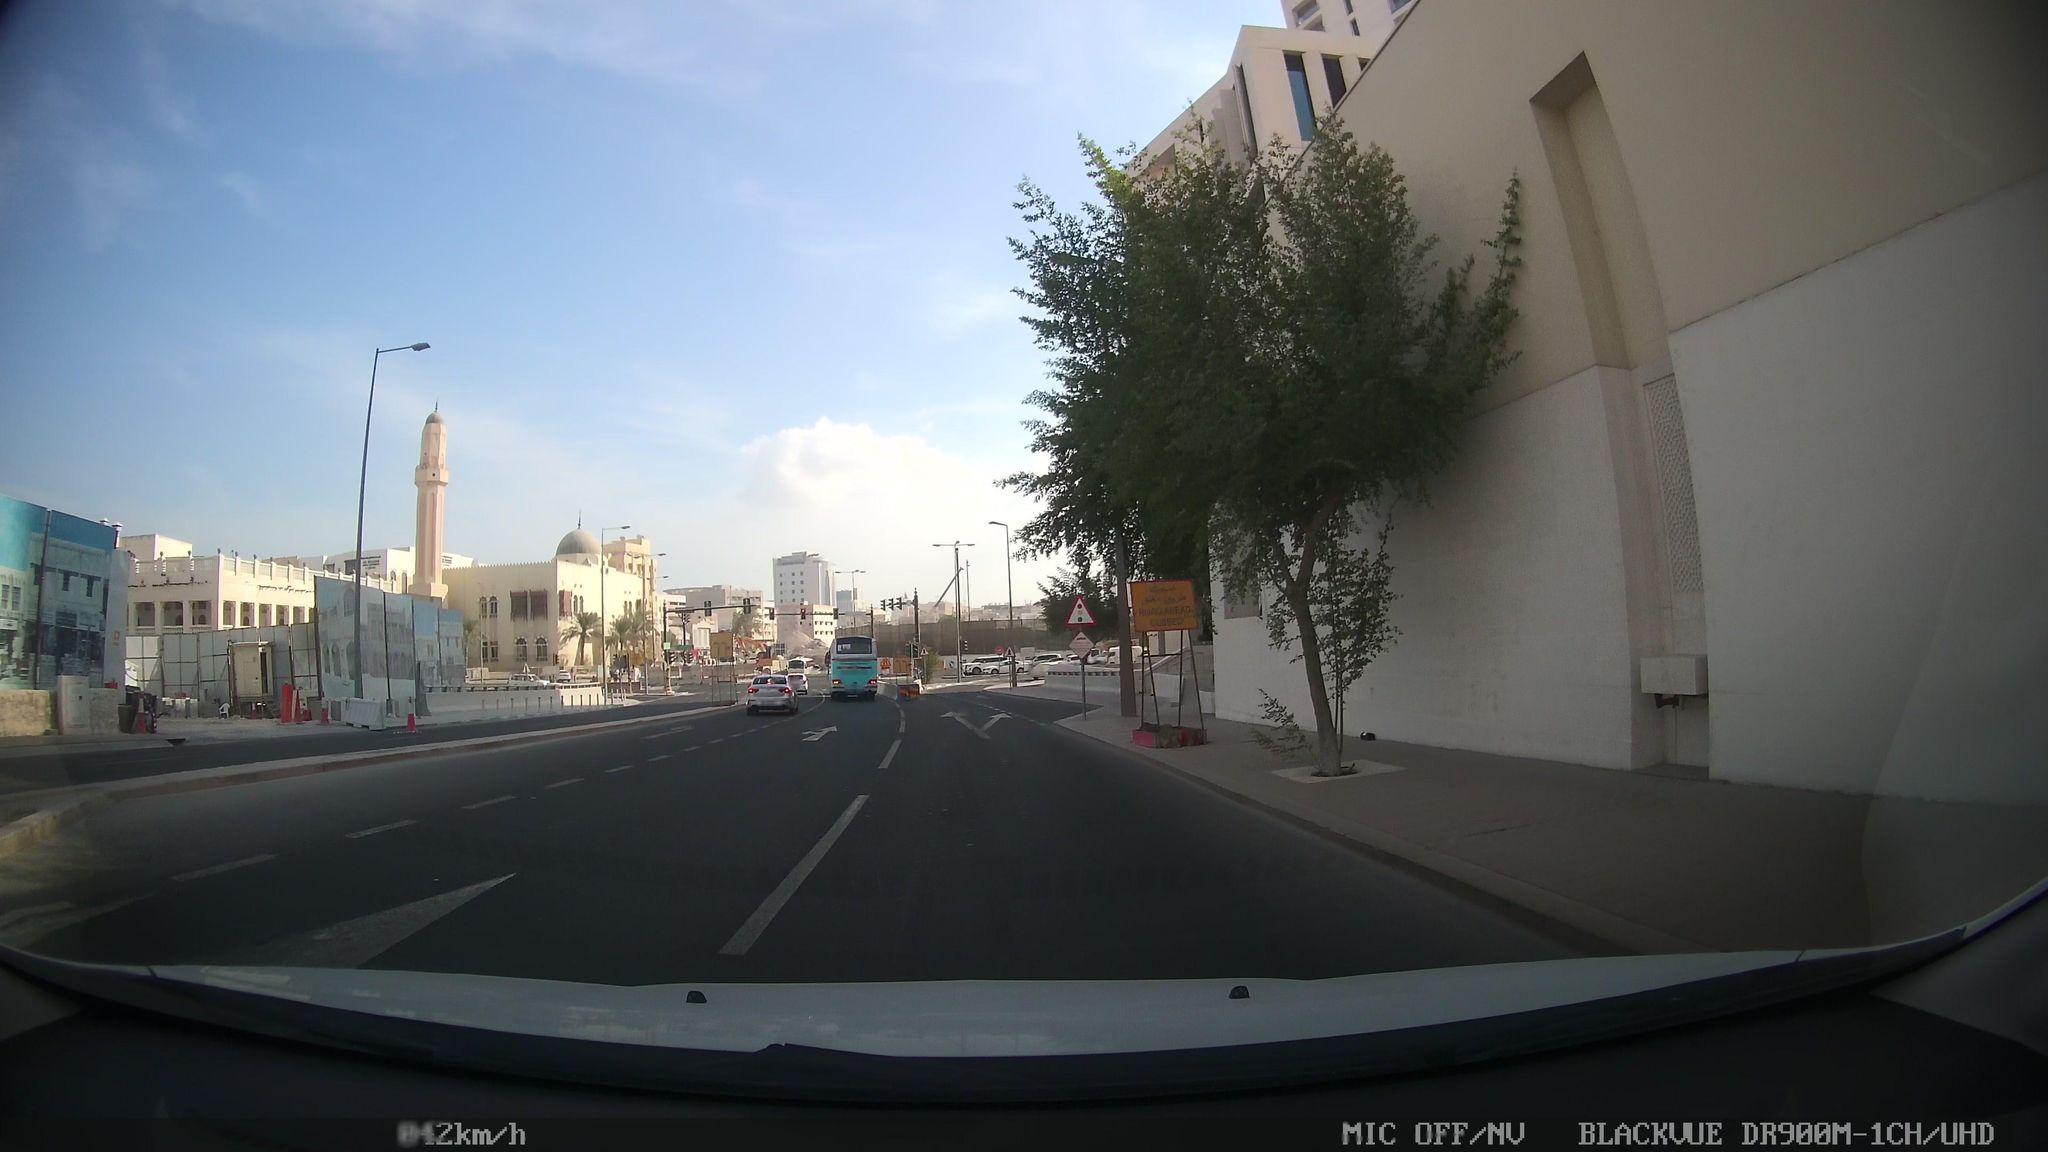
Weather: clear
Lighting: day
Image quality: good
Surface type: driving surface
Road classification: tertiary, tertiary_link
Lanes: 2, 1
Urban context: urban centre
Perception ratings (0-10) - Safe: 4.55, Lively: 7.67, Beautiful: 2.88, Boring: 2.21, Depressing: 6.05, Wealthy: 5.35